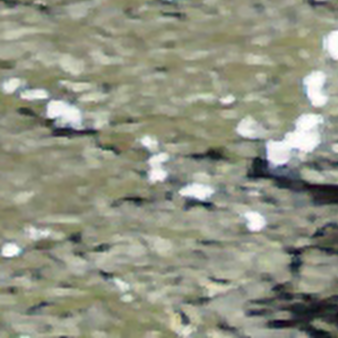
Label: other